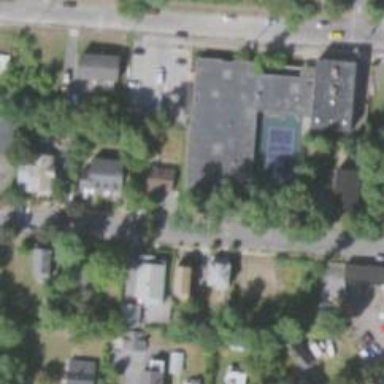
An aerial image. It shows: School building.